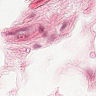
Metastatic tissue present: no